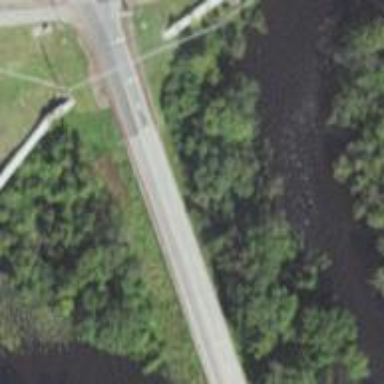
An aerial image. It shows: Unclassified road on bridge.